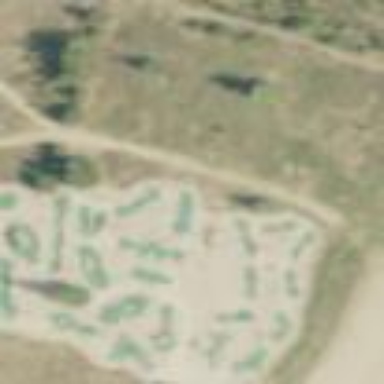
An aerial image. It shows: Miniature golf leisure land.